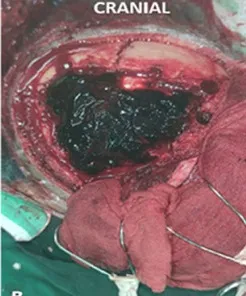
Epidural hematoma.
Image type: medical_photograph (other_medical_photograph)